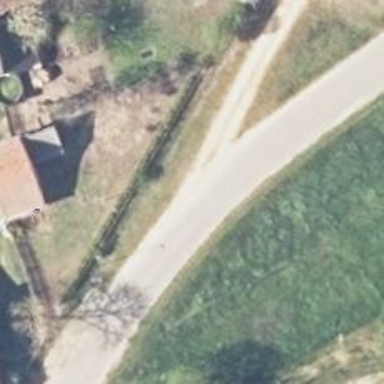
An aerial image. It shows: Unclassified road with asphalt surface.